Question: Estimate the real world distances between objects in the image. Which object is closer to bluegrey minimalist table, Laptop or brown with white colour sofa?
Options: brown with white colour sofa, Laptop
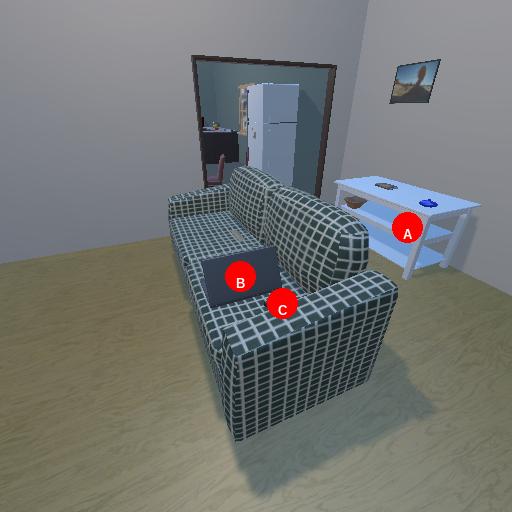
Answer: brown with white colour sofa